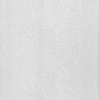
Label: dusty